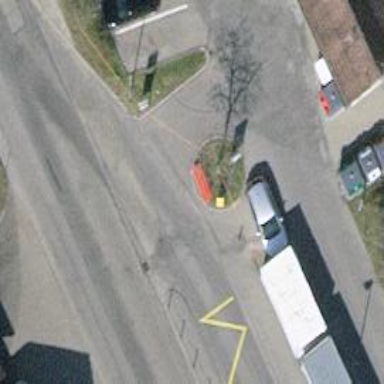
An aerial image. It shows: Post box.